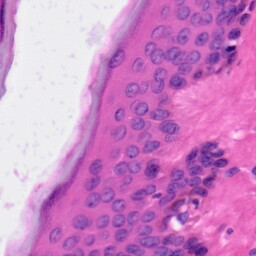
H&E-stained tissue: Skin